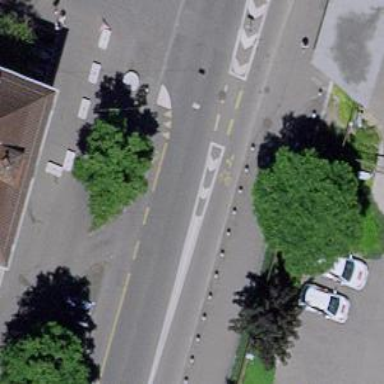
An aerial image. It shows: Bollard barrier.